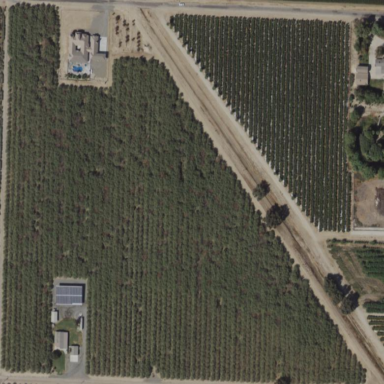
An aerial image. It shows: Almond orchard with rows of almond trees.